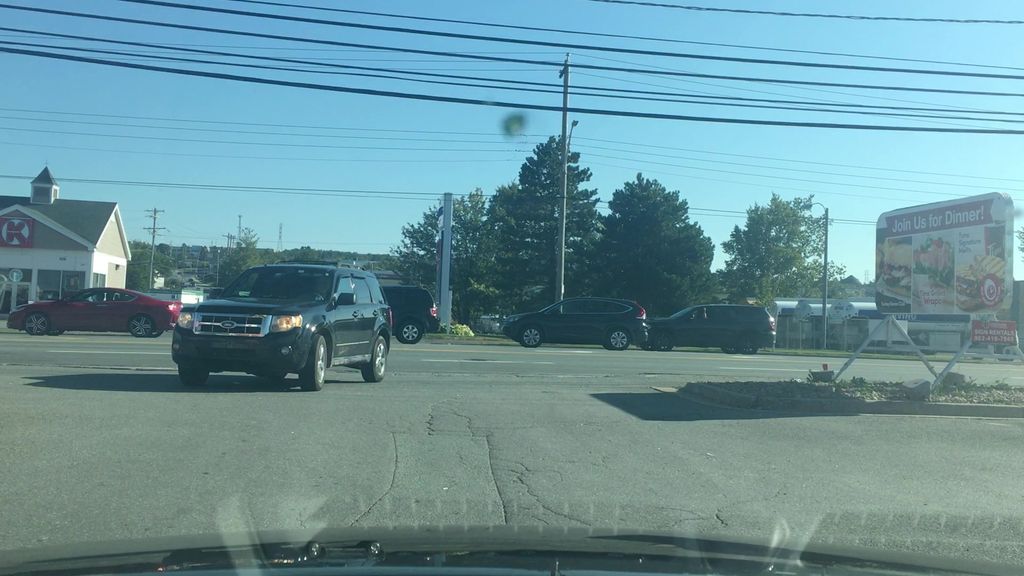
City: halifax